Question: I'm playing around with the Design Support Library TabLayout. My problem is that the title of one of the tabs is too long and so, it is drawn on 2 lines instead of 1. I'm wondering if there's a way scale the title text size to ensure that all titles are drawn on 1 line.
Here's a screenshot to better explain my problem:
In case the details are important, I'm using Design Support TabLayout, a ViewPager and a FragmentPagerAdapter to populate my tabs.
Thanks in advance!
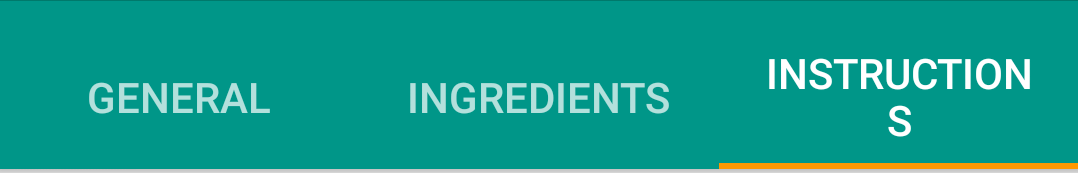
Answer: You can change font size or another params of tabLayout in 'styles.xml'. For example:
'''
<style name="Base.Widget.Design.TabLayout" parent="android:Widget">
<item name="tabMaxWidth">@dimen/tab_max_width</item>
<item name="tabIndicatorColor">?attr/colorAccent</item>
<item name="tabIndicatorHeight">2dp</item>
<item name="tabPaddingStart">12dp</item>
<item name="tabPaddingEnd">12dp</item>
<item name="tabBackground">?attr/selectableItemBackground</item>
<item name="tabTextAppearance">@style/AppTheme.TextAppearance.Design.Tab</item>
<item name="tabSelectedTextColor">?android:textColorPrimary</item>
</style>
<style name="AppTheme.TextAppearance.Design.Tab" parent="TextAppearance.AppCompat.Button">
<item name="android:textSize">12sp</item>
<item name="android:textColor">?android:textColorSecondary</item>
<item name="textAllCaps">true</item>
</style>
'''